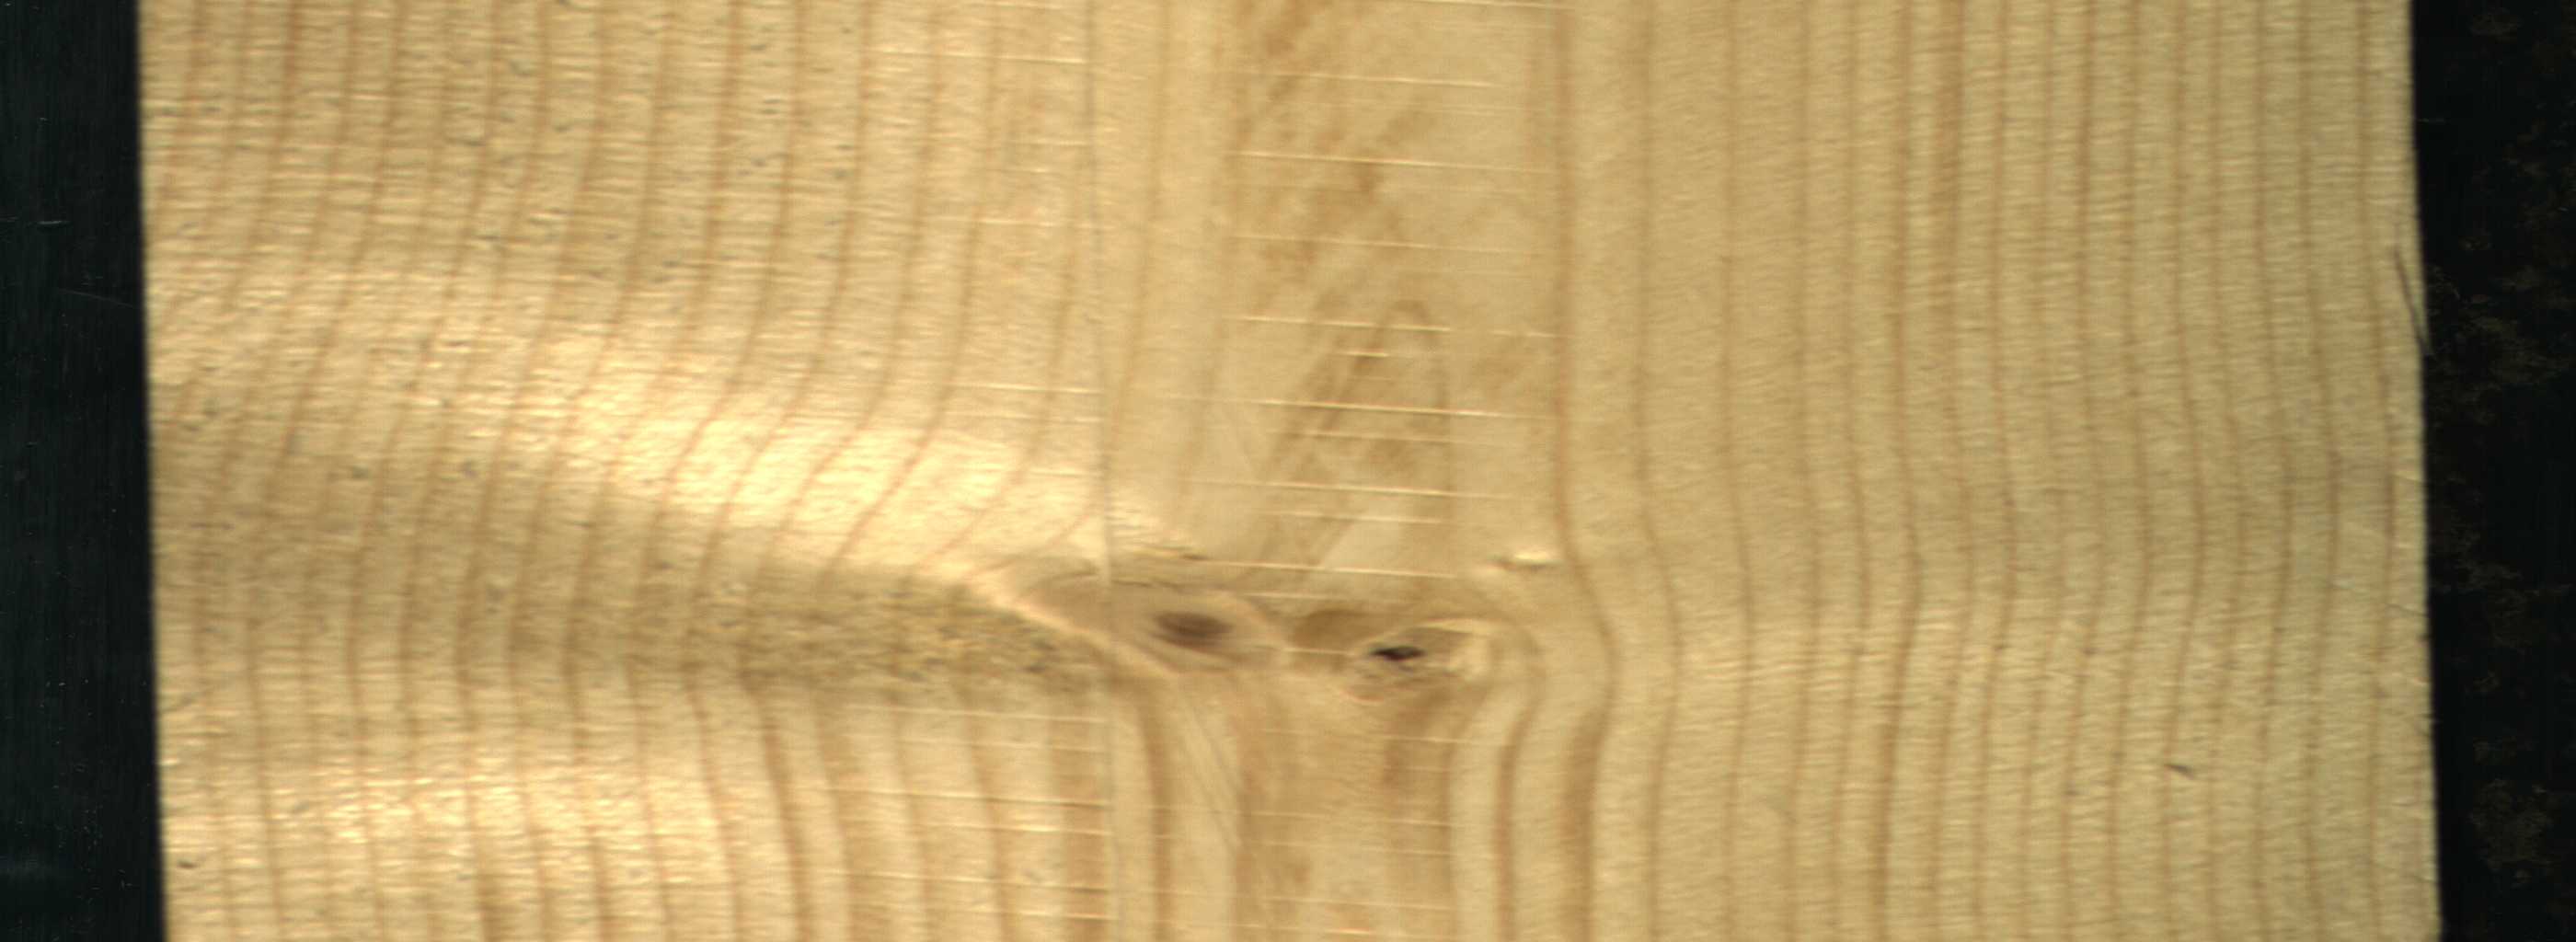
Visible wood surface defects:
Live_Knot
Live_Knot